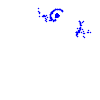
Particle: electron